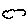
Label: cloud